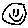
Label: smiley face